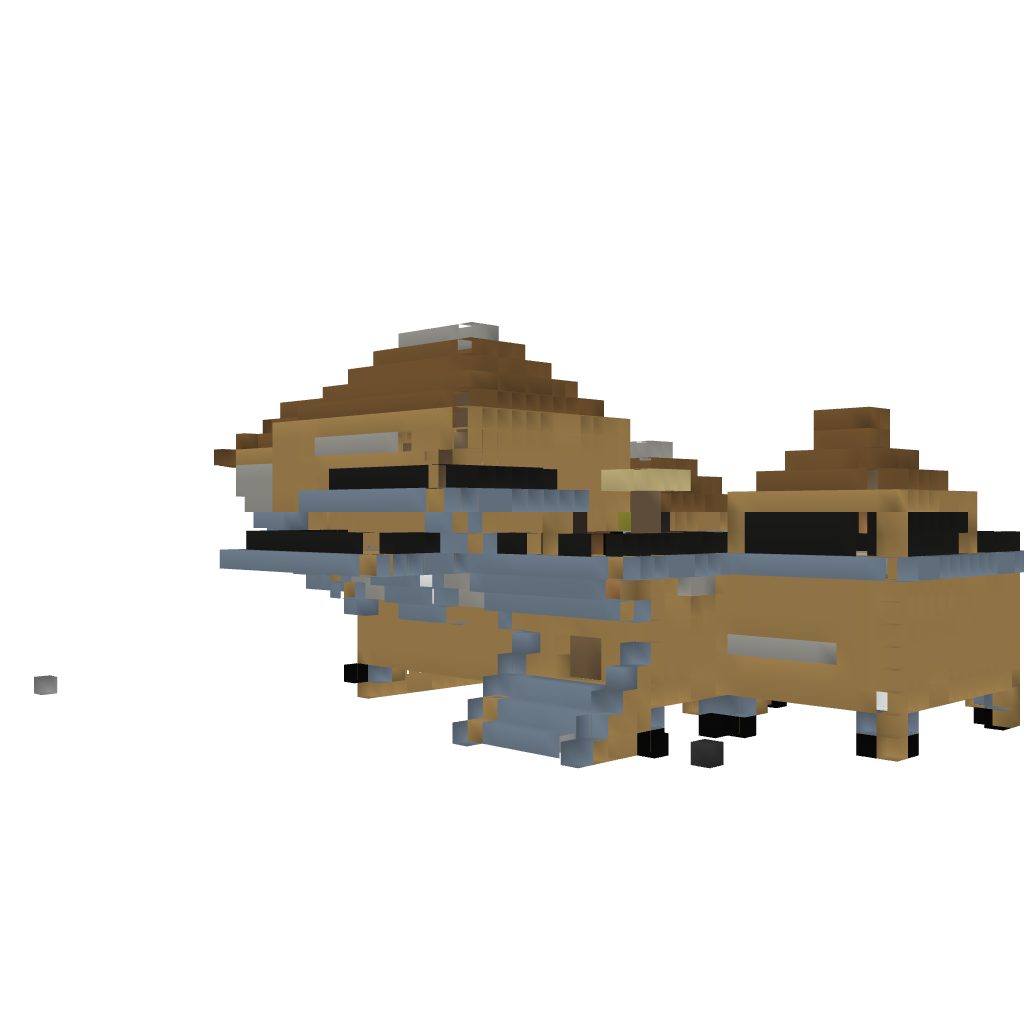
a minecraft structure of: Survival Wooden House